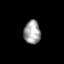
Tissue: skin
Cell type: Epithelial cells
Senescence score: 0.2784
Nuclear area (px): 383
Mean DAPI intensity: 161.457